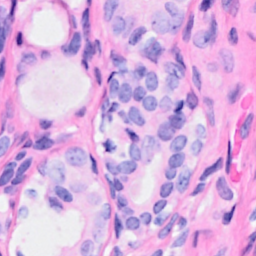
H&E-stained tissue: Breast